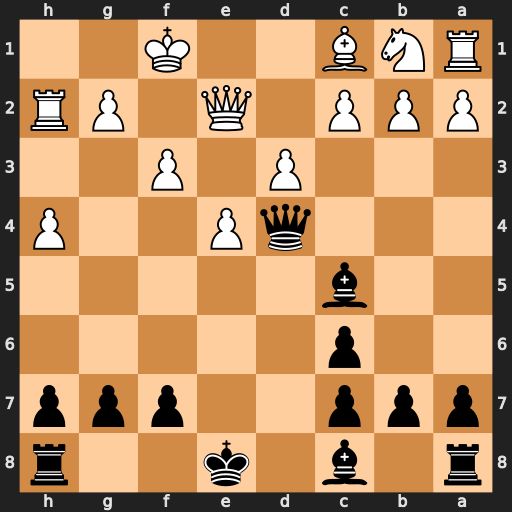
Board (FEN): r1b1k2r/ppp2ppp/2p5/2b5/3qP2P/3P1P2/PPP1Q1PR/RNB2K2
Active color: b
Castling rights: kq
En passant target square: -
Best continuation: Qg1#